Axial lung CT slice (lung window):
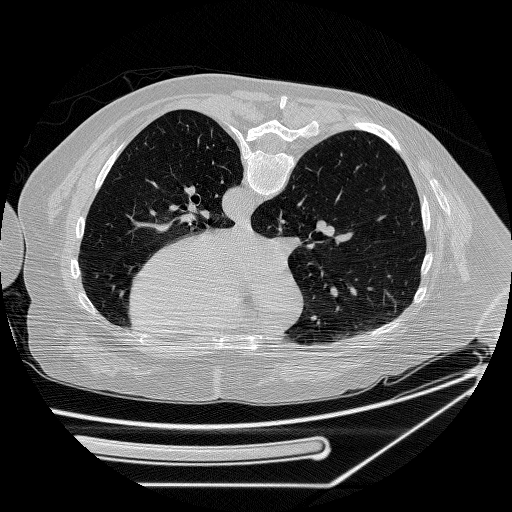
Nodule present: no